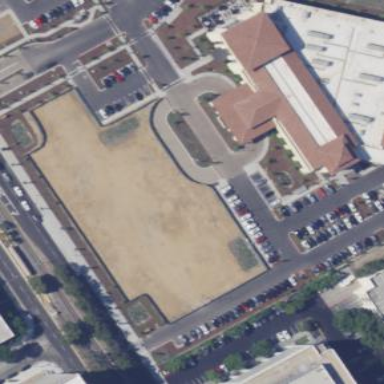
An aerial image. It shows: Building designated as casino.